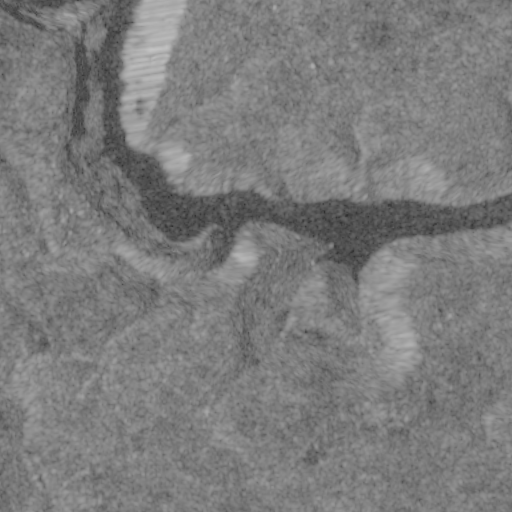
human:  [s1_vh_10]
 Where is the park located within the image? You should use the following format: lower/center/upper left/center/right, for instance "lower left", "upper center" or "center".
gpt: The park is located in the center left of the image.
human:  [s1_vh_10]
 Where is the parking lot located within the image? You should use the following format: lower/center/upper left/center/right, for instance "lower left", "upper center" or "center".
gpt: The parking lot is located in the center left of the image.
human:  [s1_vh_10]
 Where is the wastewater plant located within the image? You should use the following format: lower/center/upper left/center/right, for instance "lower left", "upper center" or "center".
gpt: The wastewater plant is located in the center left of the image.
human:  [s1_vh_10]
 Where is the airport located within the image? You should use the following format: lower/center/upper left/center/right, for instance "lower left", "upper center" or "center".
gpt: There is no airport in the image.

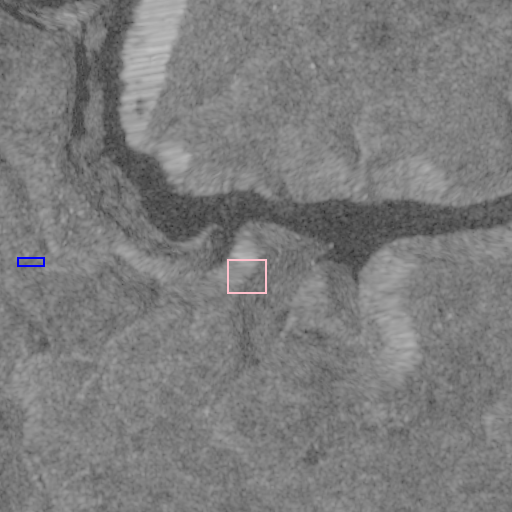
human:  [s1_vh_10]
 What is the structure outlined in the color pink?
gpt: The structure outlined in pink is a park.
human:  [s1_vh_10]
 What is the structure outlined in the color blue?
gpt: The structure outlined in blue is a wastewater plant.
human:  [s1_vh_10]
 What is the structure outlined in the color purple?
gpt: There is no purple outline.